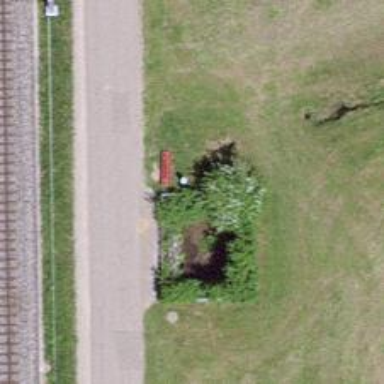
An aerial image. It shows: Red bench.